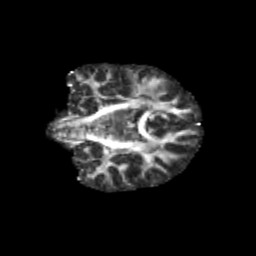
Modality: FA
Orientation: coronal
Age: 9
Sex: male
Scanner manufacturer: siemens
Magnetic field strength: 3 T
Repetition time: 3.8 s
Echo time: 0.07 s